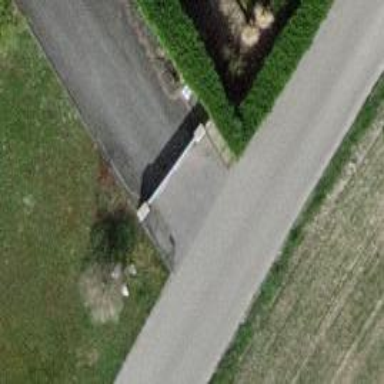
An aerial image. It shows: Residential road with asphalt surface and no sidewalk.